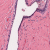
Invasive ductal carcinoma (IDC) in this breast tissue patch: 0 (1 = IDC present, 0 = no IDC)